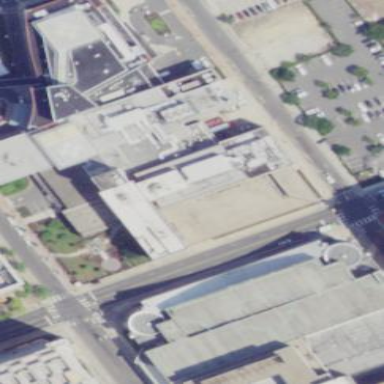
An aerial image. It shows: Hospital building.